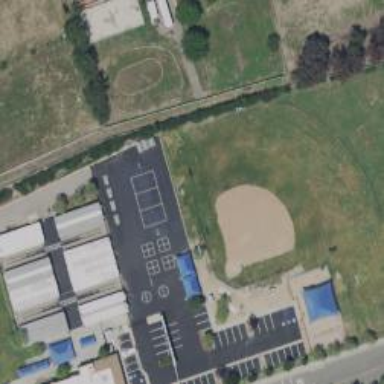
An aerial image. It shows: Baseball pitch for leisure land.